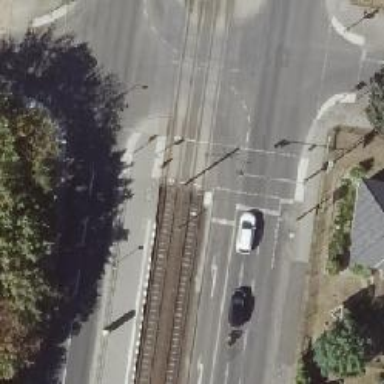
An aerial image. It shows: Footway that serves as traffic island.